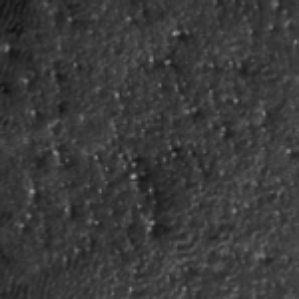
Label: frost